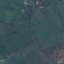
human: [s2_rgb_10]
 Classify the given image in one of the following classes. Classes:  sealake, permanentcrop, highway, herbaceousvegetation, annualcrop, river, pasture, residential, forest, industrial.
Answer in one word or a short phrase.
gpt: Pasture